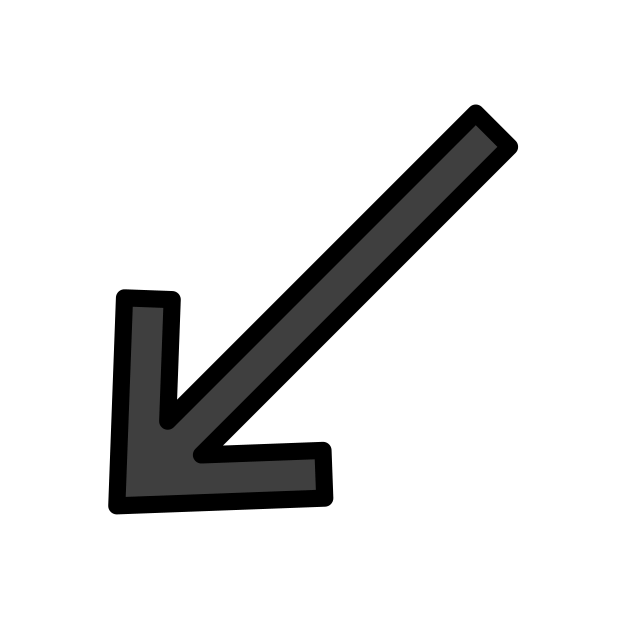
Emoji: ↙
Name: south west arrow
Unicode: 0x2199